Question: Trying to integrate with a PHP SOAP-based web service. The client has given me a URL to a WSDL file which seems to confirm to the <URL>.
I'm using the option in the Dialog to add the reference. When I add the URL, the web browser in the dialog box displays the two methods in the WSDL specification, but there is an error message in the status area on the right, and the button is disabled.

Error message:
'''
The document at the url http://www.NAMEHERE.com/NAME/xml/test.php?wsdl was not
recognized as a known document type.
The error message from each known type may help you fix the problem:
- Report from 'XML Schema' is 'The root element of a W3C XML Schema should be <schema> and its nam
'''
If I run the WSDL through an online WSDL validator, it seems right and, like I say, it does appear to conform to standards.
In addition, I've tried using the the WSDL.EXE command-line and tried SOAP, SOAP12, HTTPGET and HTTPPOST protocols, each time getting the same error message.
WSDL Excerpt here:
'''
<?xml version="1.0" encoding="ISO-8859-1"?>
<definitions xmlns:SOAP-ENV="http://schemas.xmlsoap.org/soap/envelope/"
xmlns:xsd="http://www.w3.org/2001/XMLSchema" xmlns:xsi="http://www.w3.org/2001/XMLSchema-instance"
xmlns:SOAP-ENC="http://schemas.xmlsoap.org/soap/encoding/"
xmlns:tns="http://www.NAMEHERE.com/NAME/xml/namespace"
xmlns:soap="http://schemas.xmlsoap.org/wsdl/soap/" xmlns:wsdl="http://schemas.xmlsoap.org/wsdl/"
xmlns="http://schemas.xmlsoap.org/wsdl/"
targetNamespace="http://www.NAMEHERE.com/NAME/xml/namespace">
<types>
<xsd:schema targetNamespace="http://www.NAMEHERE.com/NAME/xml/namespace">
<xsd:import namespace="http://schemas.xmlsoap.org/soap/encoding/"/>
<xsd:import namespace="http://schemas.xmlsoap.org/wsdl/"/>
<xsd:complexType name="AddressWO">
....
'''
The cilent says that they haven't experienced this issue with any other partners, who are all able to integrate successfully. Albeit, they are PHP to PHP.
I've searched SO and am unable to find the same issue explicity (or any suitable answer).
Any ideas?
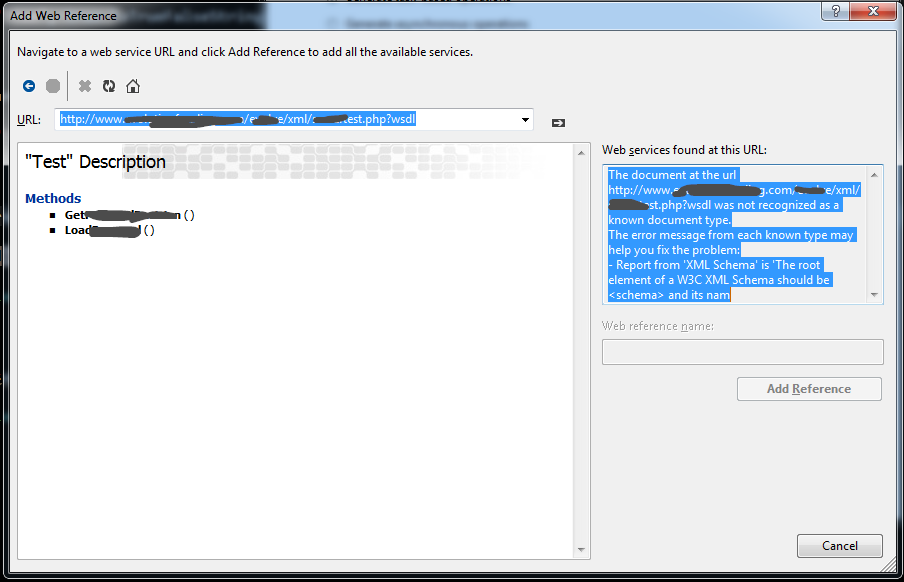
Answer: After spending a fair amount of time on this, it turns out that the WSDL wasn't perfect afterall. Our business partner needed to make a couple of minor corrections to the WSDL before Visual Studio could import it.
The issue was that they had a attribute on an element, which was invalid in that scenario.
The thing to note here is that several online validators said the WSDL was valid, as do the PHP clients we tried.
Then, we used the program within + and this gave a very detailed list of errors in the WSDL, pointing to the exact cause of the issue.
So, our business partner corrected the specification at their end and now Visual Studio imports the WSDL successfully.
Hope this helps.